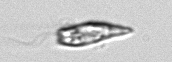
Label: Euglena